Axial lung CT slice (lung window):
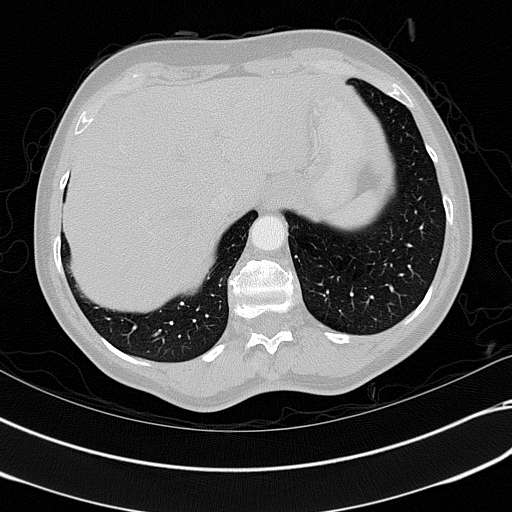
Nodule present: yes
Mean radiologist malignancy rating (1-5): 1